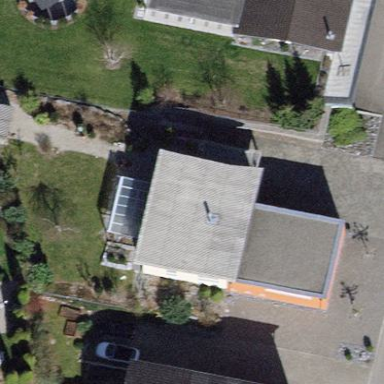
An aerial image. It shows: House with skillion roof shape.